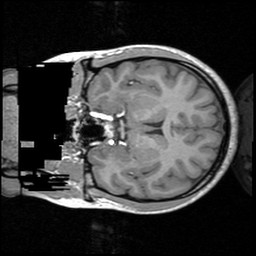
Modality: T1w
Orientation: coronal